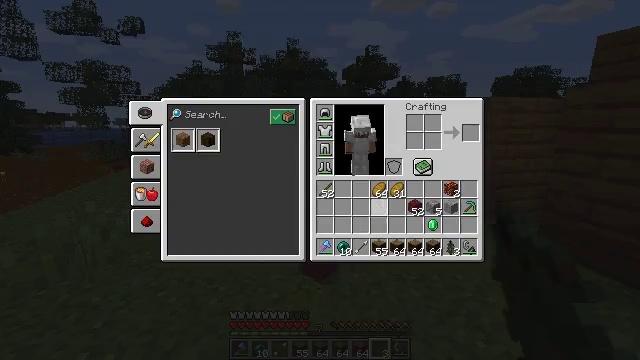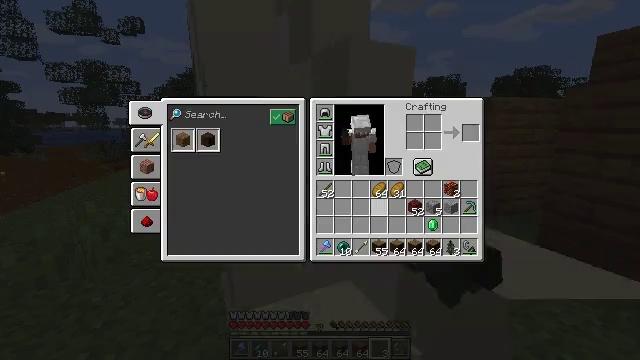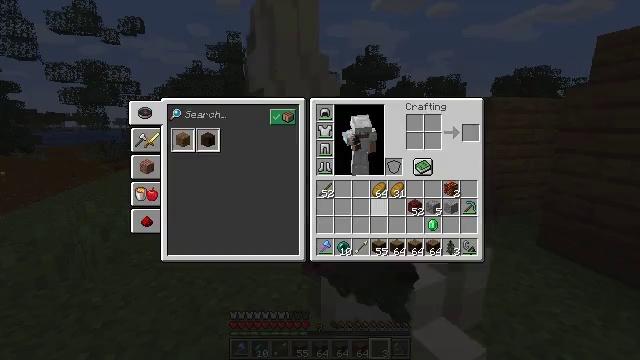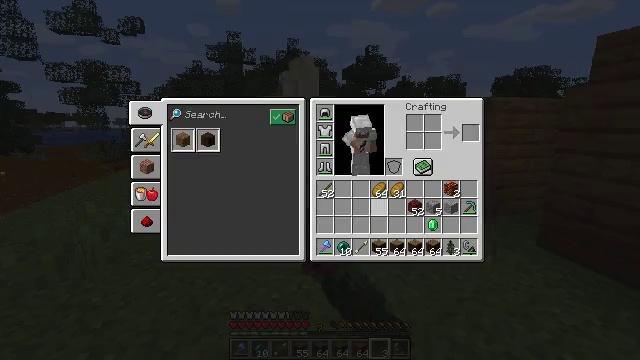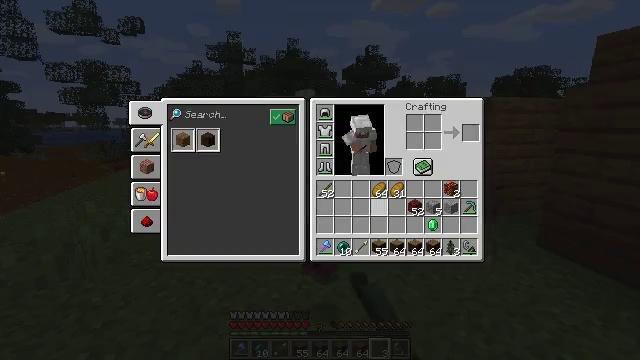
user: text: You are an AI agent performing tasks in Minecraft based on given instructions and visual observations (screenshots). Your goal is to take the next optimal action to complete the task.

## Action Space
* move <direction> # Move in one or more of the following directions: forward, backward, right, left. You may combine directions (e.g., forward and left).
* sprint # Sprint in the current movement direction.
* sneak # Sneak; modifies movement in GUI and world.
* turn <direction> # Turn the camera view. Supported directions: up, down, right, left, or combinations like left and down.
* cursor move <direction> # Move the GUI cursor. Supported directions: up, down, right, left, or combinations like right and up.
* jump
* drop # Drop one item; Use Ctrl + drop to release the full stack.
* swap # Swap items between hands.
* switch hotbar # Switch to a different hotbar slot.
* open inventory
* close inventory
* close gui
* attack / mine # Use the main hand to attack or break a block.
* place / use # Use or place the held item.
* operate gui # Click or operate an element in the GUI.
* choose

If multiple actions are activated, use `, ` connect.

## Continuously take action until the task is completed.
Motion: motion action
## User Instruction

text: Remove a spruce button from the inventory.
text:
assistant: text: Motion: sprint, drop, open gui
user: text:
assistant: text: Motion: sprint, drop
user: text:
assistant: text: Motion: sprint
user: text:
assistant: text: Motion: sprint, drop
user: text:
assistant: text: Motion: sprint, drop